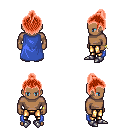
a pixel art fantasy rpg character, male body template, human, dark skin, blue cape, gold greaves, red short topknot hairstyle, bracelets, metal boots, four views (front, back, left, right), 2x2 character sprite sheet, small pixel art, hard edges, no anti-aliasing